Question: I am attempting to sum multiple tables' subtotals together to create a grand total. I've found a method to do so by naming the table and and then using =sum(tableName[columnName]). Therefore I could just add several of them together to achieve my result.
However, when I look at the pre-loaded templates, there is one called Family Monthly Budget where they have a total table that sums multiple tables showing only a single entry =totalExpenseProjected. When I click that cell, it highlights as a formula, but gives no indication as to how its calculated and I cannot recreate it using my own spreadsheet.

Can anyone offer insight on how to use the microsoft method?
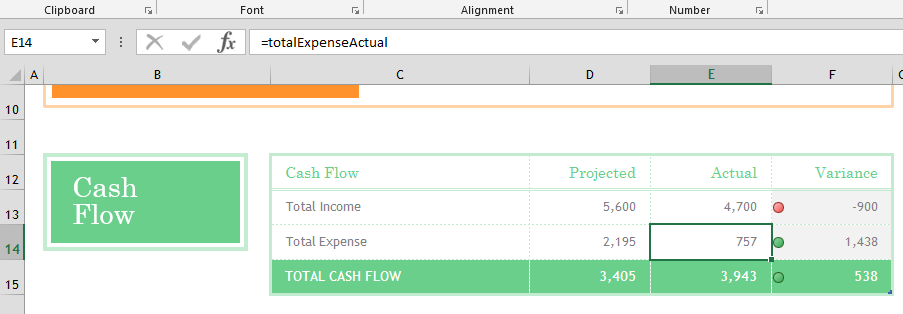
Answer: If you go into the 'Formulas->Name Manager' you will see this named range is really a mess of a 'SUM' formula:
'''
=SUM(Actual1,Actual2,Actual3,Actual4,Actual5,Actual6,Actual7,Actual8,Actual9,Actual10,Actual11,Actual12,Actual13)
'''
That 'SUM' is using other named ranges. A sample of the formula in 'Actual1' is:
'''
=Housing[[#Totals],[Actual]]
'''
It then repeats that for the other 12 'Actual' references.